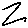
Label: zigzag